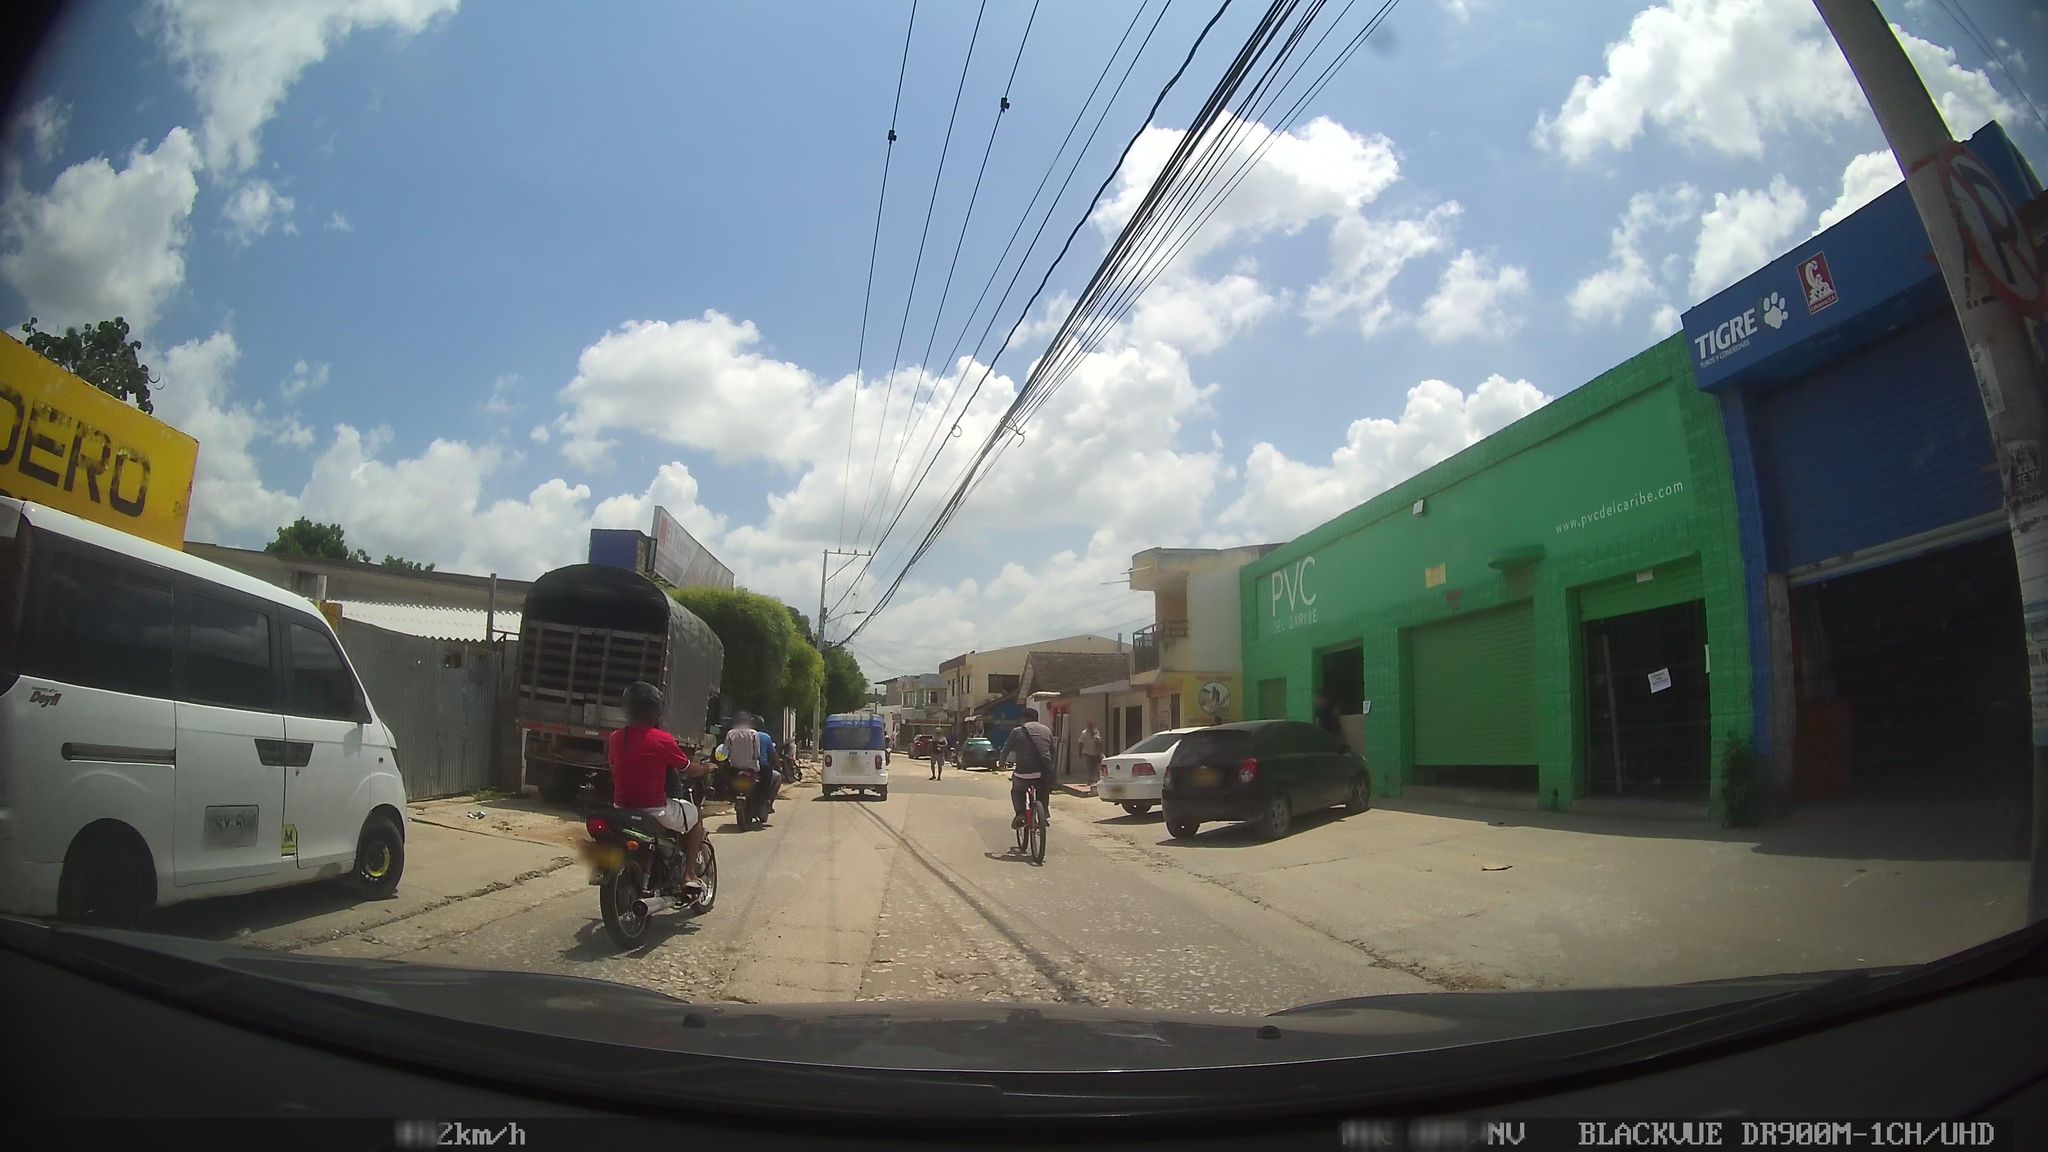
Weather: clear
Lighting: day
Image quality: good
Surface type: driving surface
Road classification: secondary
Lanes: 2.0
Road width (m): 8.0
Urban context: dense urban cluster
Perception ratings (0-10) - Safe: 0.42, Lively: 8.07, Beautiful: 1.44, Boring: 7.6, Depressing: 5.02, Wealthy: 0.34